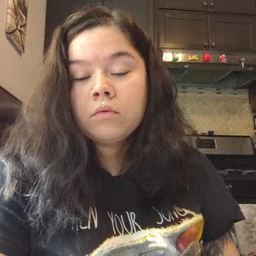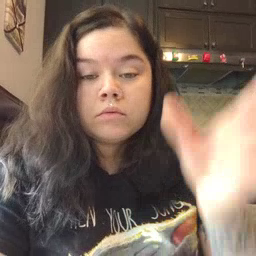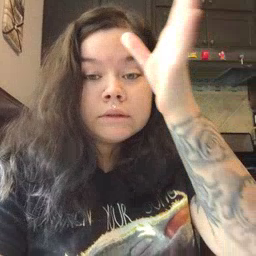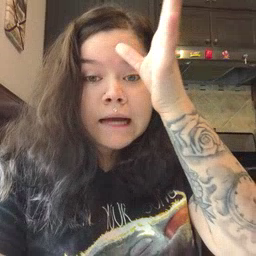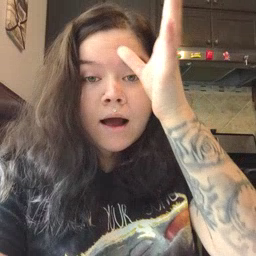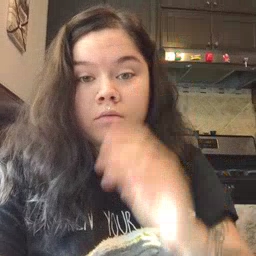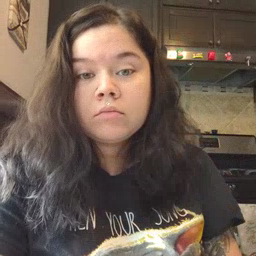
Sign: dad